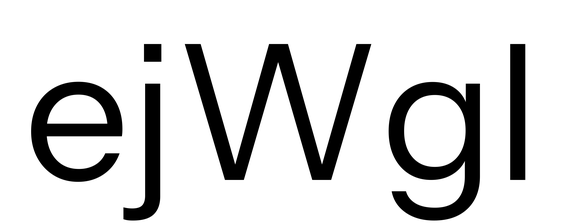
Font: InstrumentSans_Regular